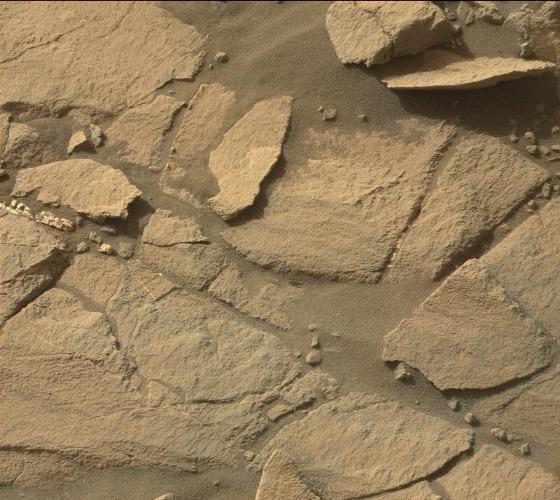
Terrain classes present: Bedrock, Gravel / Sand / Soil, Rock, Shadow